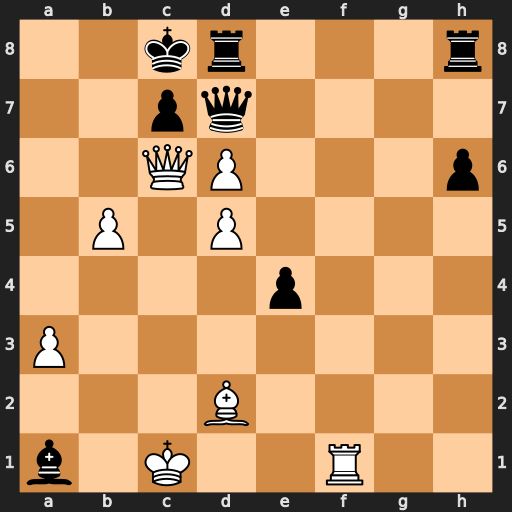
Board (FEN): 2kr3r/2pq4/2QP3p/1P1P4/4p3/P7/3B4/b1K2R2
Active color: w
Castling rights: -
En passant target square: -
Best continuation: Qa8#